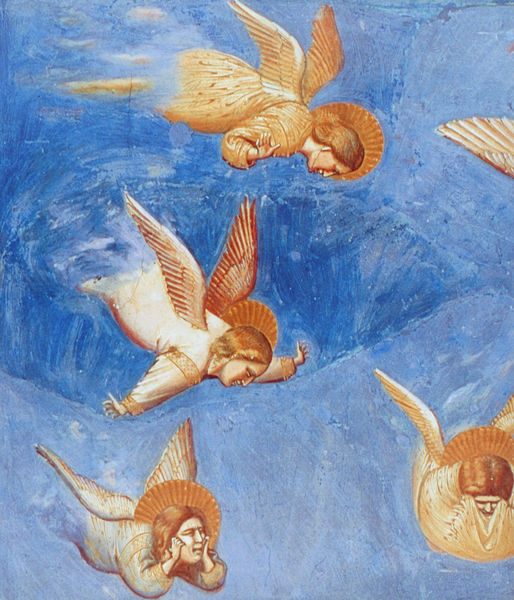
Titel: Die Beweinung Christi
Künstler: Giotto di Bondone
Institution: Padua, Cappella degli Scrovegni
Schlagwörter: blau, flügel, gemälde, himmel, kopf, weiß, wolken, ausschnitt, hell, kleid, köpfe, männer, wolke, blond, gesichter, hemd, arme, federn, gesicht, ärmel, hände, öl, figur, gewand, gold, haare, gewänder, locken, fliegen, engel, italien, figuren, ölgemälde, luft, spielen, detail, glaube, schweben, fliegend, heiligenschein, nimbus, strudel, halb, golden, amor, tunika, fresco, weltall, rufen, all, nimben, engelsflügel, schwerkraft, wiolken, übermalt, jauchzen, fresc